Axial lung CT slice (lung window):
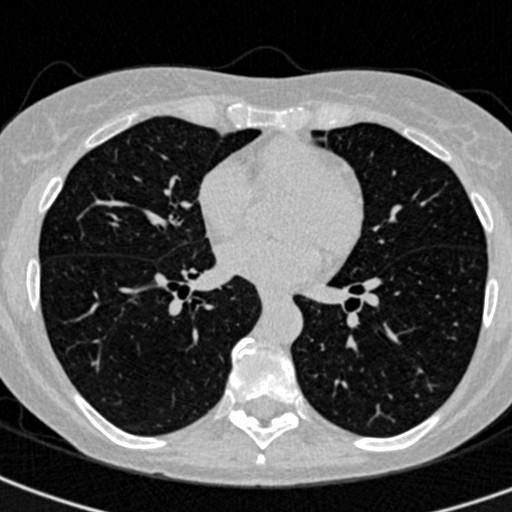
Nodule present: no